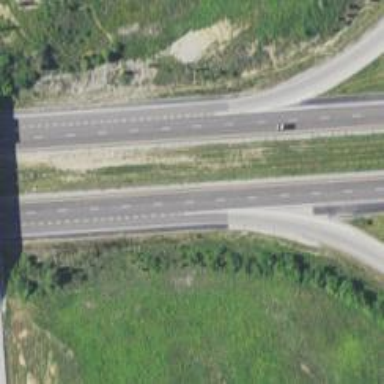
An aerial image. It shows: View of motorway.